Field crop: maize
Growth stage: 2
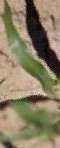
Species: maize